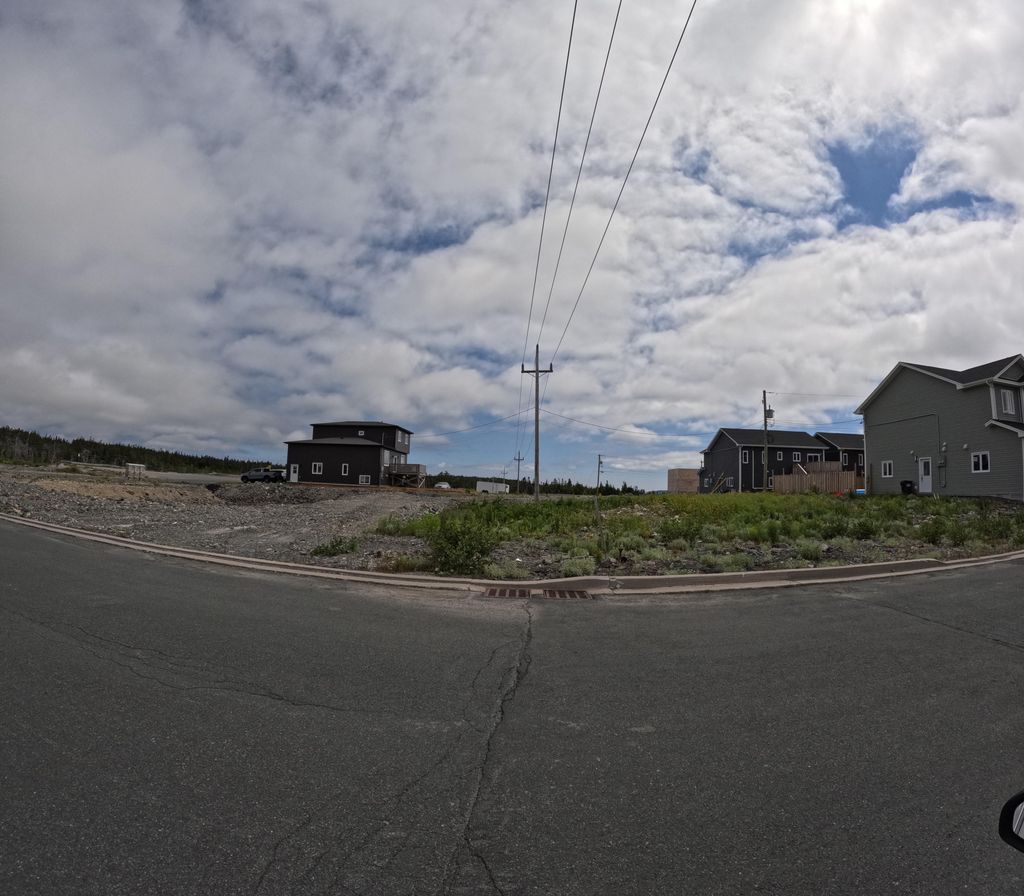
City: st_johns